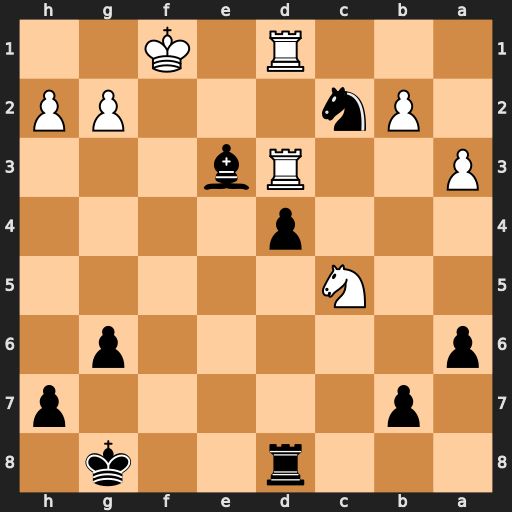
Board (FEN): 3r2k1/1p5p/p5p1/2N5/3p4/P2Rb3/1Pn3PP/3R1K2
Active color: b
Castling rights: -
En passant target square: -
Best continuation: Rf8+ Ke2 Rf2#